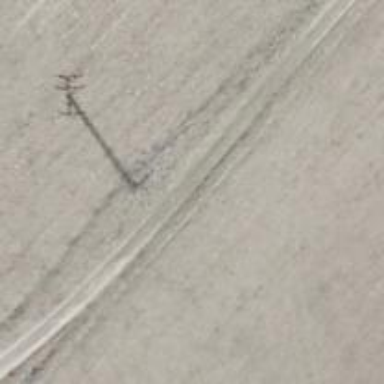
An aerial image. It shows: Power pole.